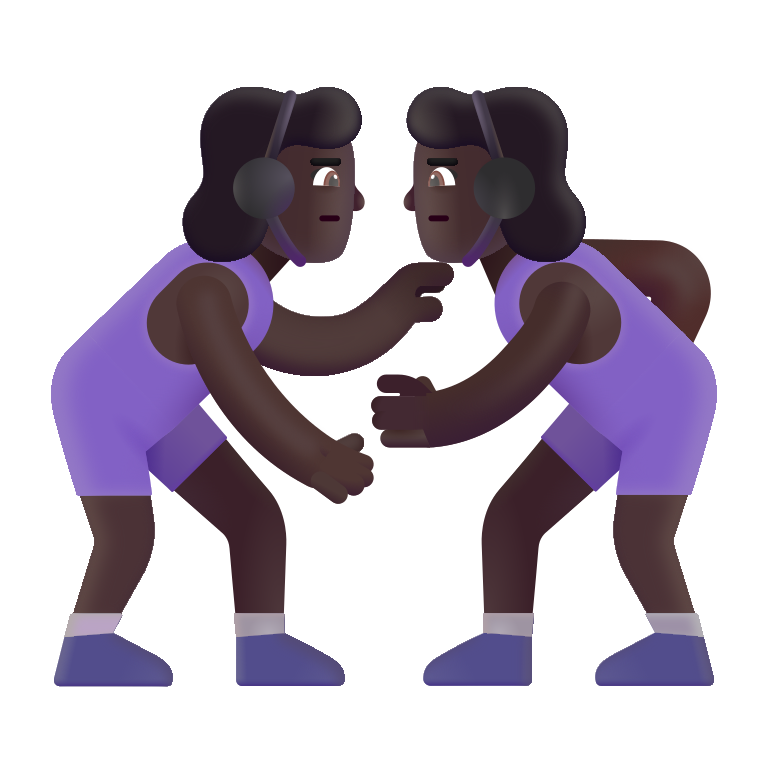
woman wrestling color dark